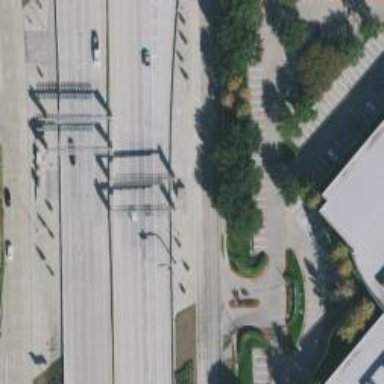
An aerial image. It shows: Toll gantry on the road.